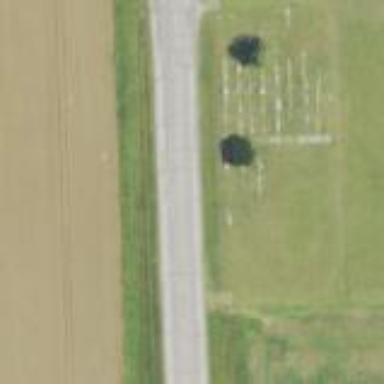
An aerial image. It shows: Graveyard used as cemetery.